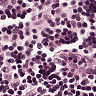
Metastatic tissue present: no